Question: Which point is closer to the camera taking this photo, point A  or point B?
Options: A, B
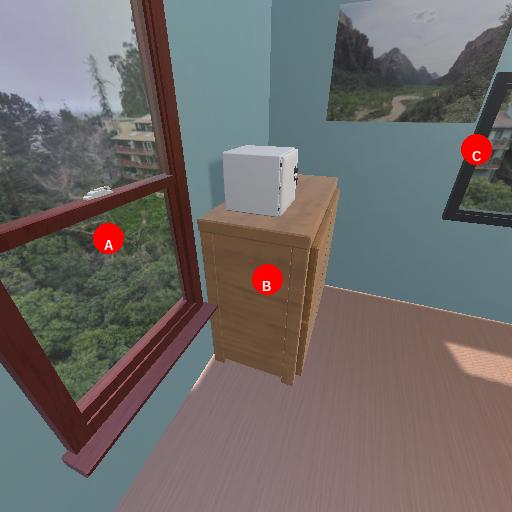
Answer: A